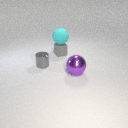
large cyan rubber sphere above small gray rubber cube